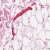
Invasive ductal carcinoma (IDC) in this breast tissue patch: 0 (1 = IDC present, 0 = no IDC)